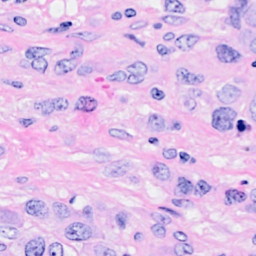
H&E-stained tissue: Breast